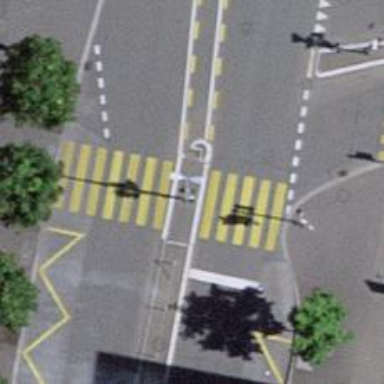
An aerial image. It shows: Crossing with traffic signals and central island.